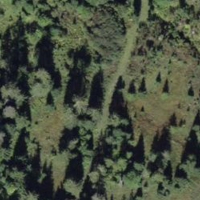
EUNIS habitat code: 41
Species observed at this site:
Parnassia palustris